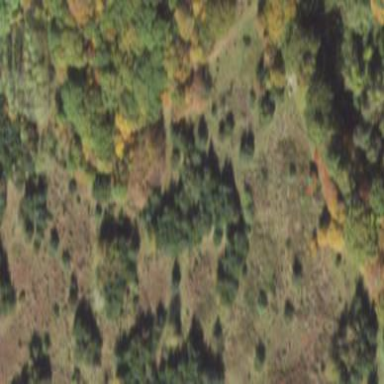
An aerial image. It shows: Patch of scrub vegetation.